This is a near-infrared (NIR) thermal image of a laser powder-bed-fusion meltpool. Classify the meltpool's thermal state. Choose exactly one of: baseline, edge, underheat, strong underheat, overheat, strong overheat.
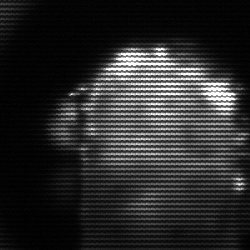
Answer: baseline